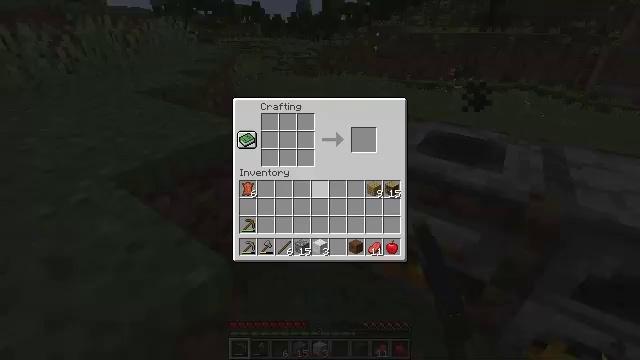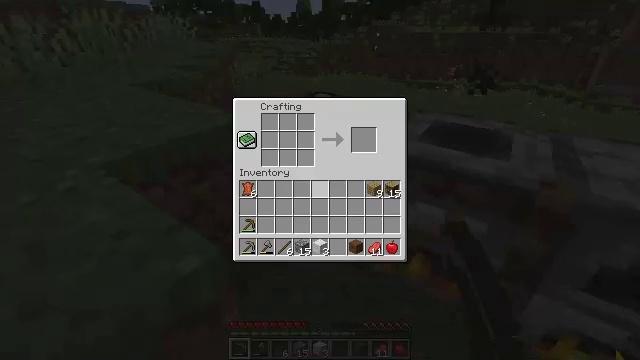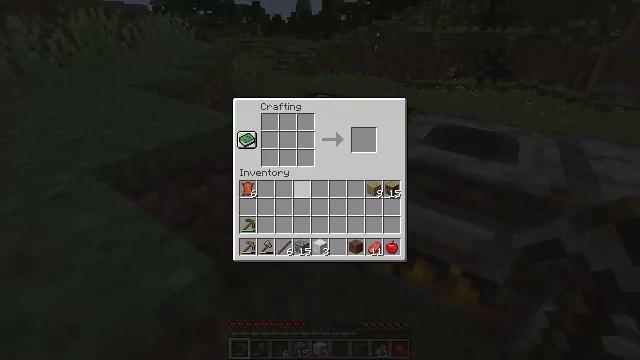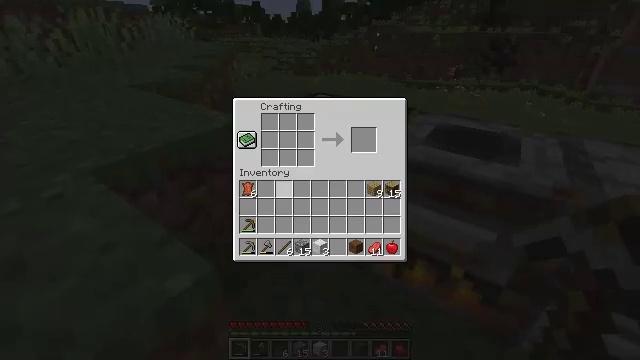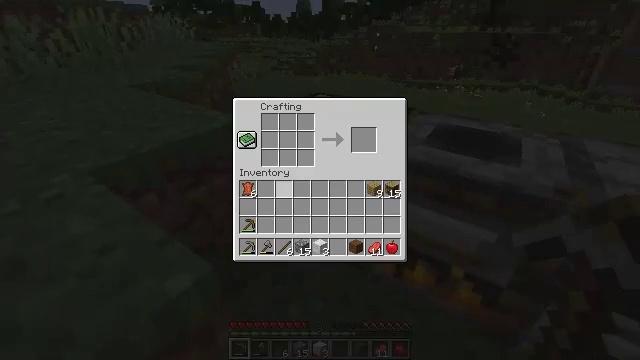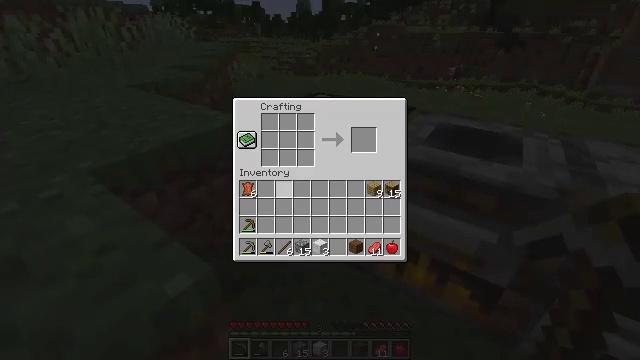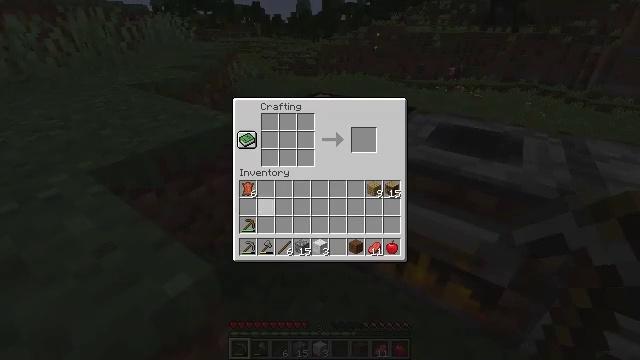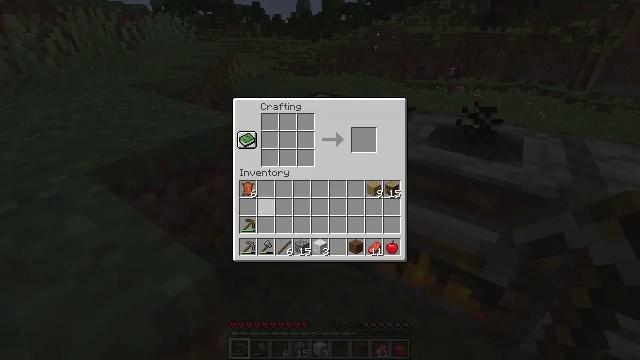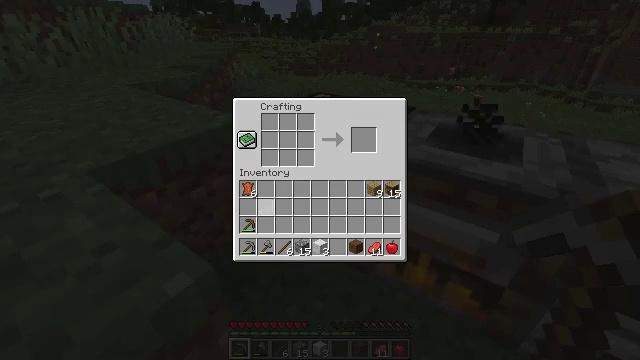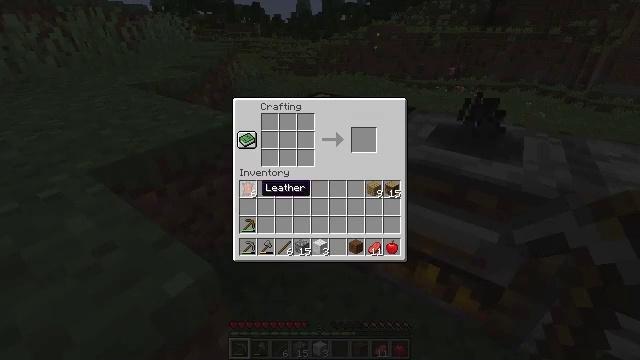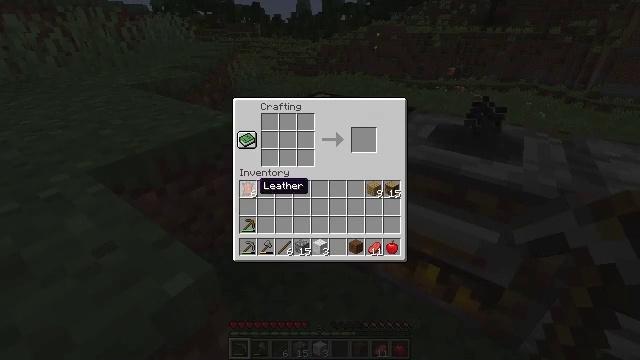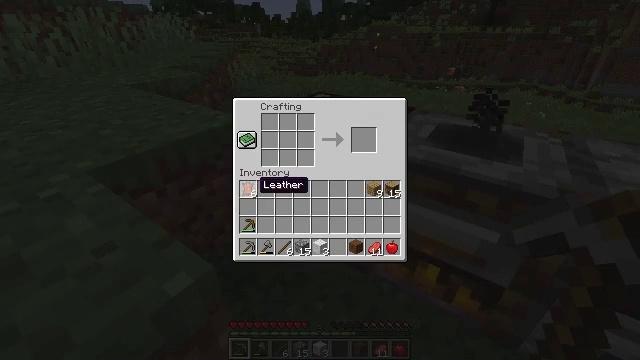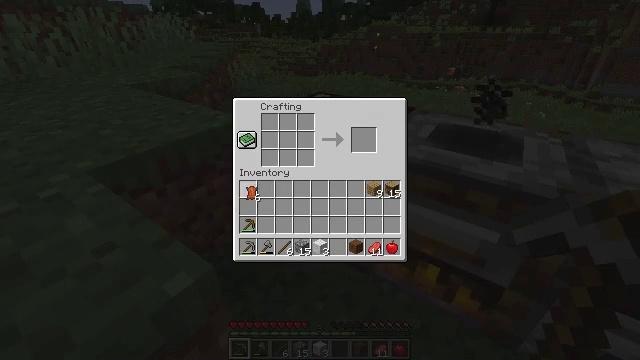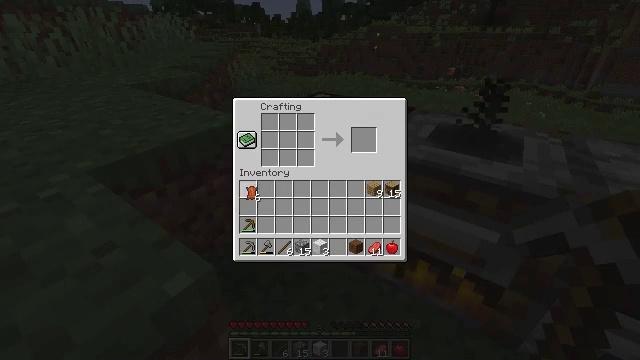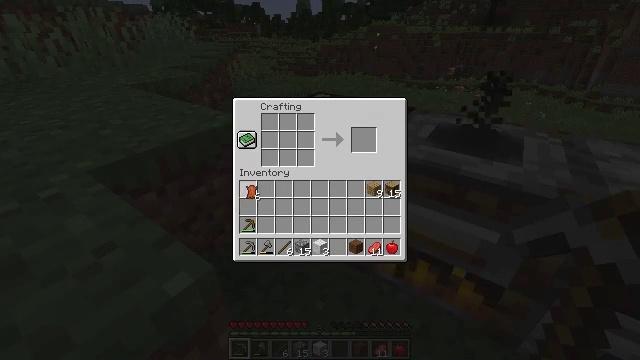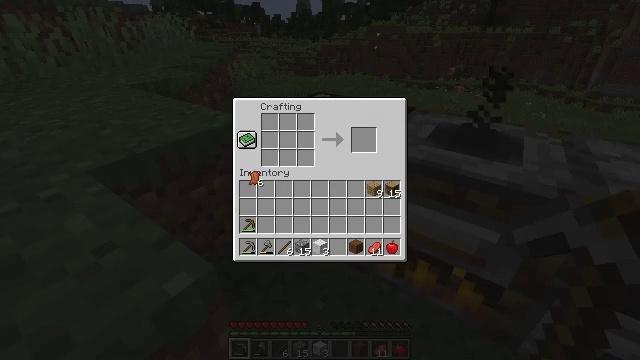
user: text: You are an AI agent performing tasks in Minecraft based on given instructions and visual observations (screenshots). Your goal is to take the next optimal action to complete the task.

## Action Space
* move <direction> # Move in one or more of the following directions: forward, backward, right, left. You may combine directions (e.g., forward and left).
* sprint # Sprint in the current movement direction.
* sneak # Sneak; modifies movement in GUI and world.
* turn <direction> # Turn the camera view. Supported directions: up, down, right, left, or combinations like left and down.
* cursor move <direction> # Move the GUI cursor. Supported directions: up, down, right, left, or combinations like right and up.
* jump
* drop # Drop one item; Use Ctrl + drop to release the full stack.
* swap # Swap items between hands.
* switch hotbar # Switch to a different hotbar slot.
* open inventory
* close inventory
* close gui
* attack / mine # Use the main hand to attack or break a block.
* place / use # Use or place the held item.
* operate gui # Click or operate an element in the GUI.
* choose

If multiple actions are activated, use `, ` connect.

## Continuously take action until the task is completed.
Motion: motion action
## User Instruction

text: Craft leather boots.
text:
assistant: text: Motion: no_op
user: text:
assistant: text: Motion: cursor move left and down
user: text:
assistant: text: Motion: cursor move left
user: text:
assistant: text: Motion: no_op
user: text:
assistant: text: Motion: no_op
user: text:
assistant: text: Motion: no_op
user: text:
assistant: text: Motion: no_op
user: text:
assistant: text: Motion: no_op
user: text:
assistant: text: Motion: cursor move left
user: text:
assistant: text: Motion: no_op
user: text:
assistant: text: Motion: no_op
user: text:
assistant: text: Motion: operate gui
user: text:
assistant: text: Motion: operate gui
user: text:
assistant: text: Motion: operate gui
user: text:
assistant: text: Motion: cursor move up
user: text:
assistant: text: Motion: cursor move up
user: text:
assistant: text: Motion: no_op
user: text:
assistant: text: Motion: no_op
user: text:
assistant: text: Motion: no_op
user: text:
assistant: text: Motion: no_op
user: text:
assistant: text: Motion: no_op
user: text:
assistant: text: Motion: no_op
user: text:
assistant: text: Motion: no_op
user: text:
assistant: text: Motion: no_op
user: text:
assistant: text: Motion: no_op
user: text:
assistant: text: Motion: no_op
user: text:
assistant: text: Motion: no_op
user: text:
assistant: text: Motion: no_op
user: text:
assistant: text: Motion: no_op
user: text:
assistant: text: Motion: no_op